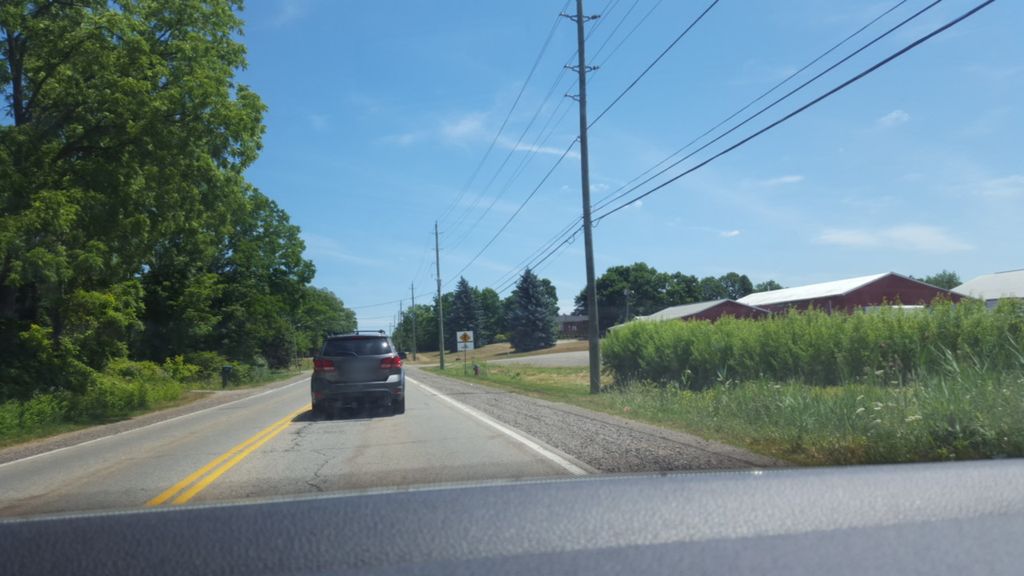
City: hamilton